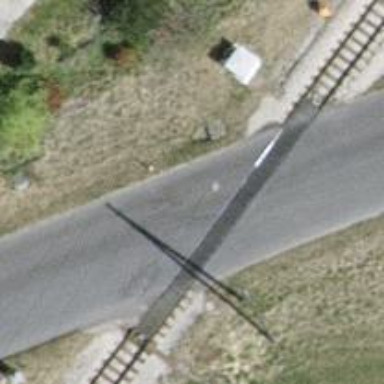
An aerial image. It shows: Level crossing along the railway.